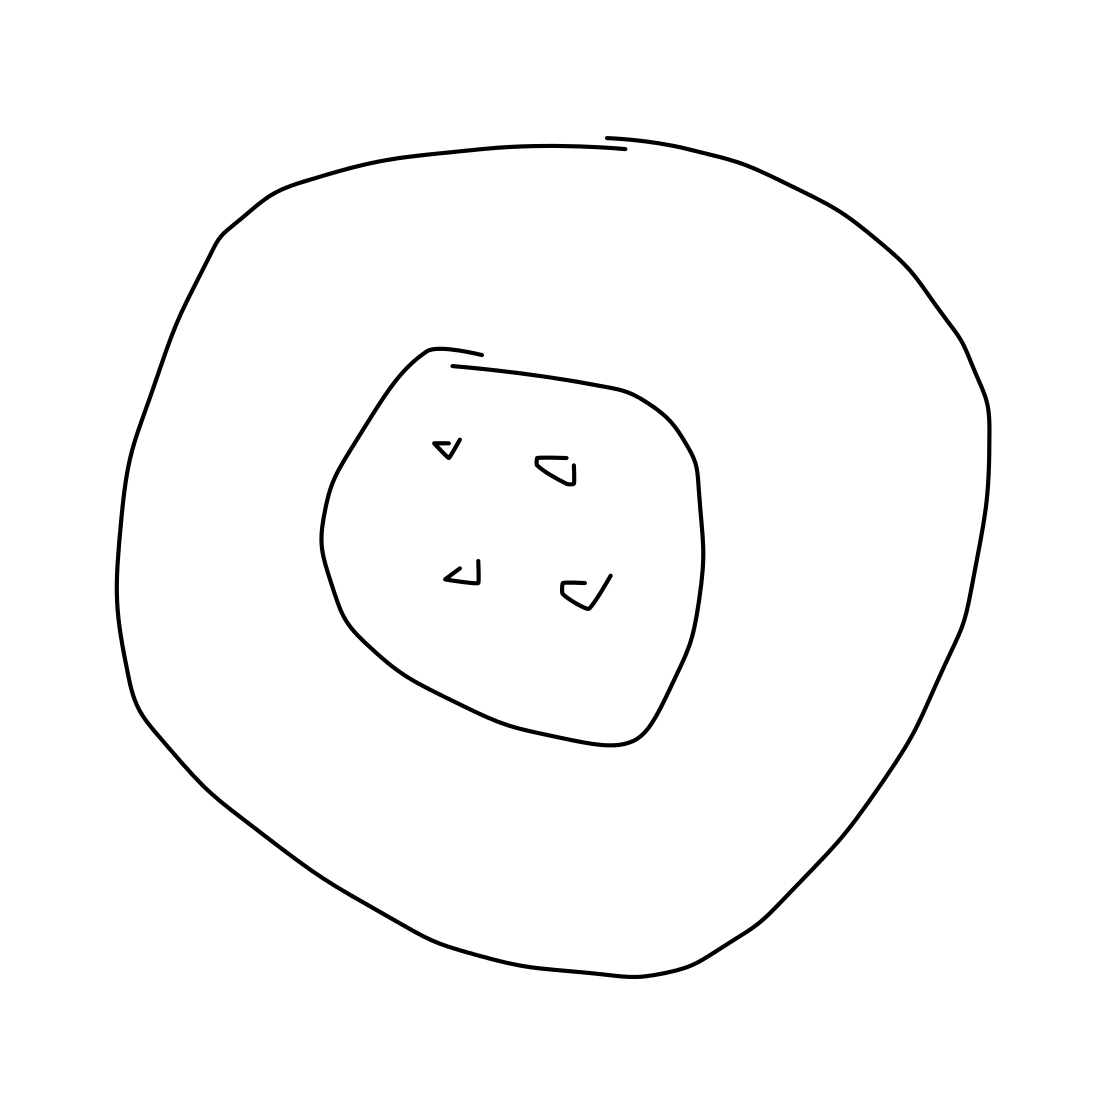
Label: tire